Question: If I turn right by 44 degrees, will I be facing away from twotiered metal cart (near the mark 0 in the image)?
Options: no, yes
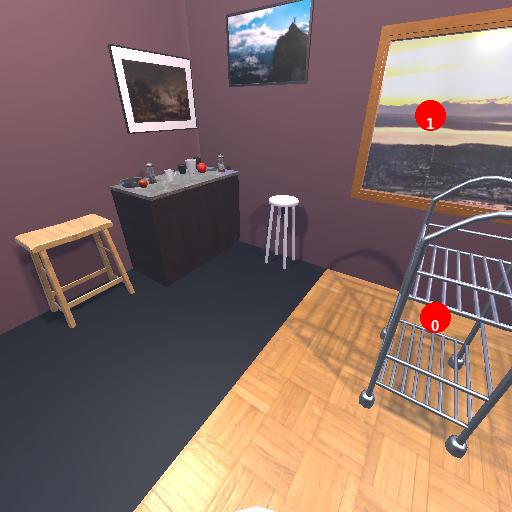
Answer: no